Question: I am trying to develop a small application using PHP. I use a Mac OS X 10.8.5 Mountain Lion. I learnt that PHP is not by default activated on a Mac and so followed steps to activate PHP and configure it for my Mac.
<URL>
<URL>
Till yesterday, my Mac worked fine with at least the "It Works."
Now, the server itself seems not to be working!
When I load localhost, This is what it shows:
I am unable to understand what and where configuration is incorrect and how to get my Apache Server to start again.
Please help!!!! I'm at my wits end!
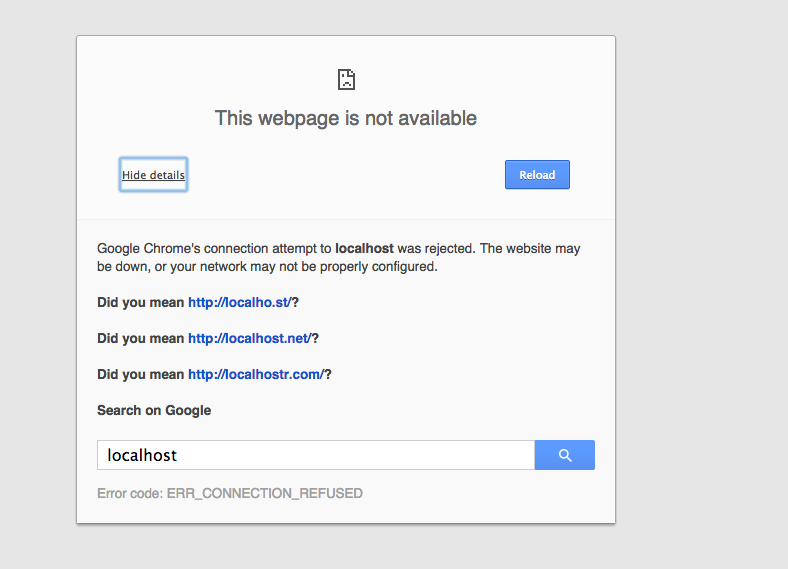
Answer: Found a Solution from here: <URL>
I apparently had made changes to the httpd.conf file which was not acceptable.
To detect issues with Apache: I ran: apachectl configtest
This line gave me the solution that works wonders!!